Brain MRI, t2w sequence, axial 2D slice.
Patient: age 40, sex F, weight 78 kg, height 1.78 m
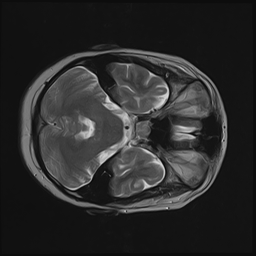